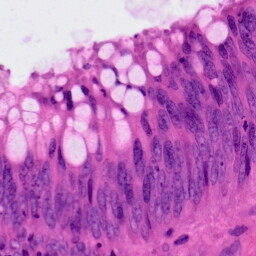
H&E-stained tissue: Colon